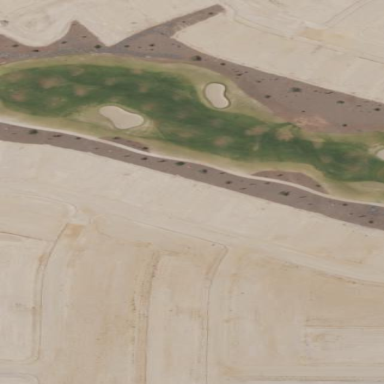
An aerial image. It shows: Rough golf area with grass surface.